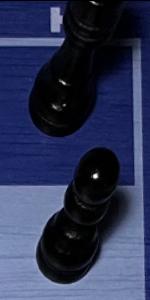
Label: Pawn_Black